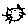
Label: cat